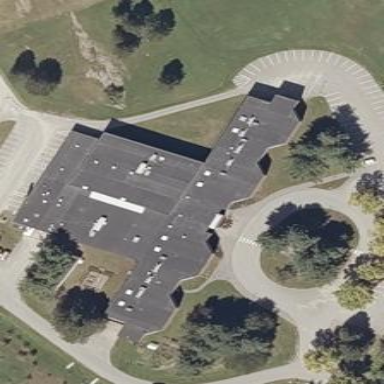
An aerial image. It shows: School building.